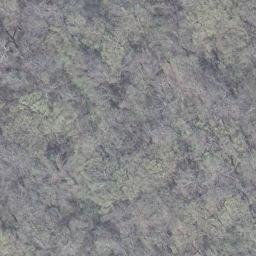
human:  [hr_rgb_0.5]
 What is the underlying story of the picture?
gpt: forest